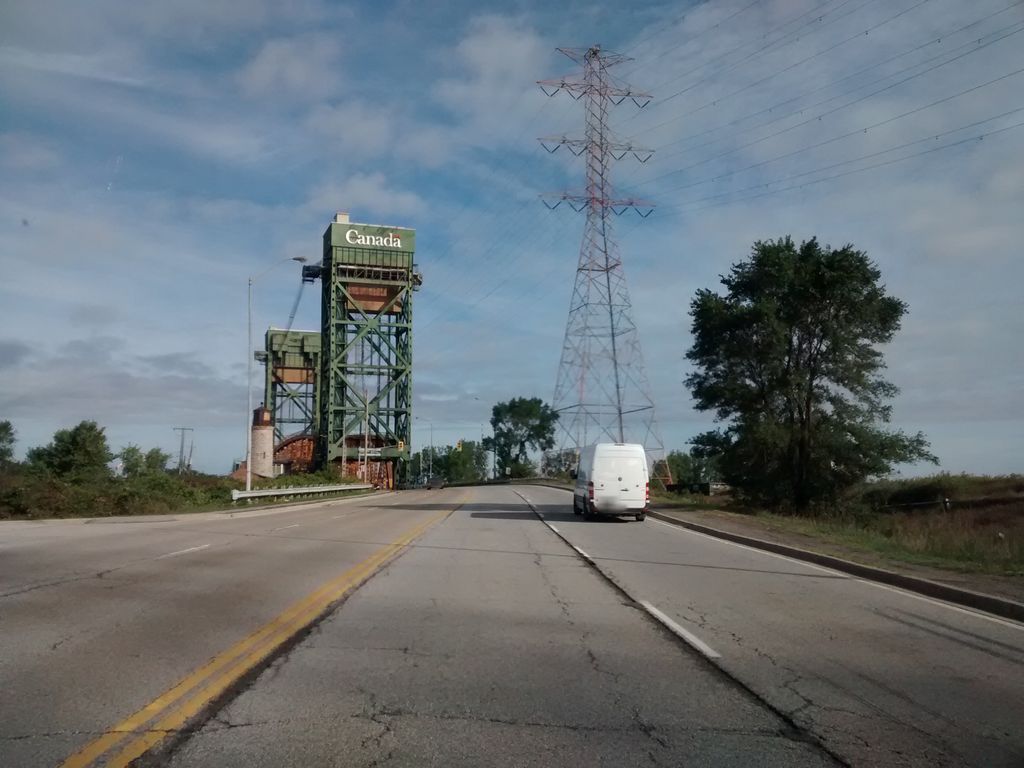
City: hamilton